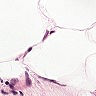
Metastatic tissue present: no